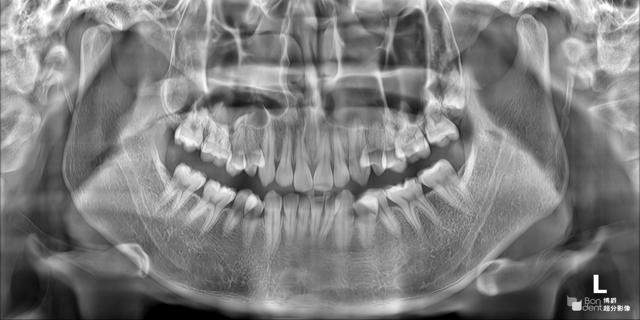
adult